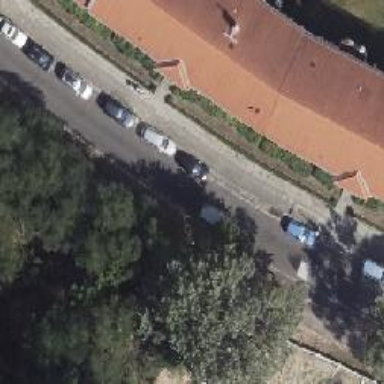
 with the parking lane half on the curb."